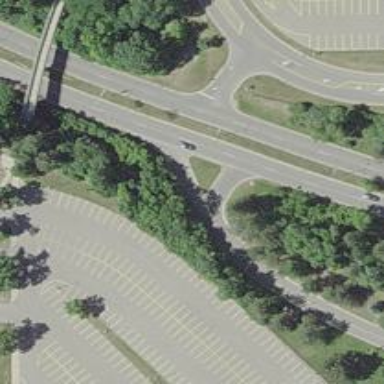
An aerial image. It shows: Tertiary_link road with asphalt surface.